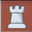
Piece: wR